Question: i'm making this web app using api from <URL>
when i make the boilerplate for the web i get this error in my console

'''
const ENPOINT_JER = '${BASE_URL}competition/2002/standings';
const ENPOINT_BEL = '${BASE_URL}competition/2003/standings';
const ENPOINT_ING = '${BASE_URL}competition/2021/standings';
const ENPOINT_SPA = '${BASE_URL}competition/2014/standings';
const ENPOINT_PER = '${BASE_URL}competition/2015/standings';
const fetchAPI = (url) => {
return fetch(url, {
headers: {
"X-Auth-Token": API_KEY,
},
})
.then((res) => {
if (res.status !== 200) {
console.log('Error: ${res.status}');
return Promise.reject(new Error(res.statusText));
} else {
return Promise.resolve(res);
}
})
.then((res) => res.json())
.catch((err) => {
console.log(err);
});
};
function getStandingJer() {
if ("caches" in window) {
caches.match(ENPOINT_JER).then(function (response) {
if (response) {
response.json().then(function (data) {
console.log("Competition Data: " + data);
showStanding(data);
});
}
});
}
fetchAPI(ENPOINT_JER)
.then((data) => {
showStanding(data);
})
.catch((error) => {
console.log(error);
});
}
'''
i've already make the API_KEY variable
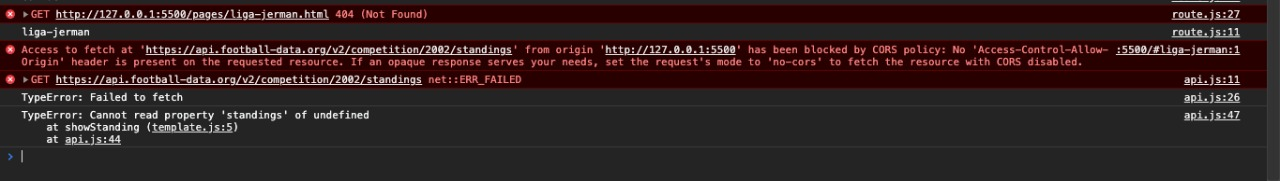
Answer: There are browser plugins for suppressing cors while your app is in development:
<URL>
If you're using node and express there's a cors middleware package to help, but set up can still be tricky.
First import the module from the commandline with 'npm install cors';
'''
then in your server.js file:
const express = require('express')
const app = express();
'''
and then add cors() as an arg to the endpoint, before the callback.
More info in this guy's <URL>